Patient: sex F, age 36
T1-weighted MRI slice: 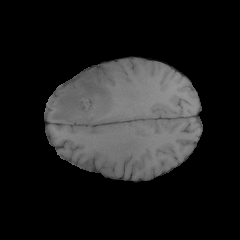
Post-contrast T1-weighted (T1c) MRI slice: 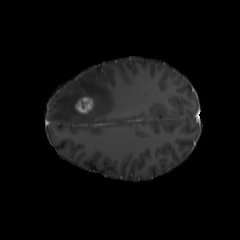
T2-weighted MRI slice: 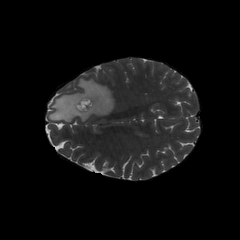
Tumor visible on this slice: yes
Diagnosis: Glioblastoma, IDH-wildtype
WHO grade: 4